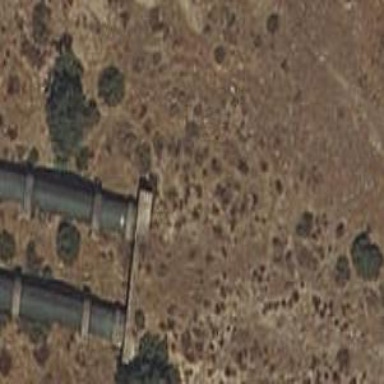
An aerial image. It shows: Pipeline carrying water.